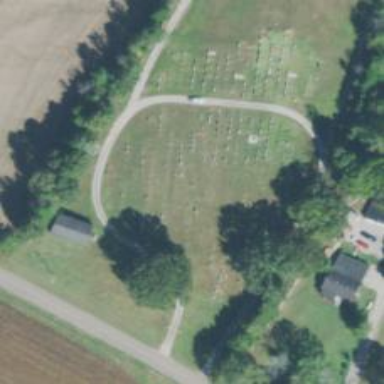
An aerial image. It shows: Cemetery.